Question: Is it possible to remove the top and right major and minor tick marks on the graph edge in ZedGraph, while leaving the bottom and left tick marks in place?

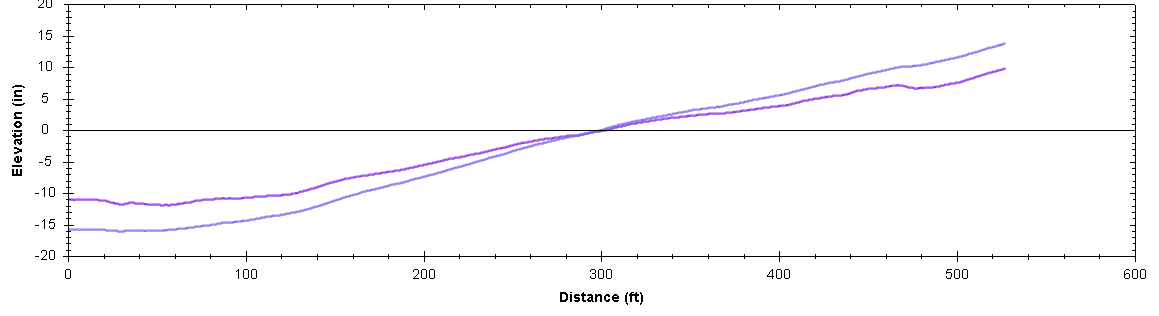
Answer: There is a 'bool' property 'IsOpposite' in the 'MinorTic' and 'MajorTic' components of the axes. If you set the property to 'false' the tic marks will not show on the right and top borders.
Here is an example:
'''
var pane = zedGraphControl1.GraphPane;
pane.YAxisList[0].MajorTic.IsOpposite = false;
pane.YAxisList[0].MinorTic.IsOpposite = false;
pane.XAxis.MajorTic.IsOpposite = false;
pane.XAxis.MinorTic.IsOpposite = false;
pane.AddCurve(null, new[] { 0.1, 0.5, 0.9 }, new[] { 0.8, 0.3, 0.1 }, Color.Blue);
'''
that will produce the following graph: